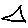
Label: triangle